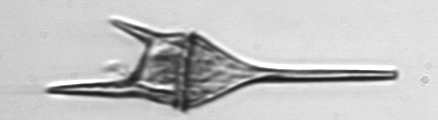
Label: Tripos_lineatus